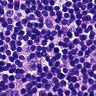
Metastatic tissue present: no